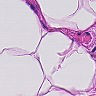
Metastatic tissue present: no